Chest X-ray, PA view. Patient: 50 years old, sex M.
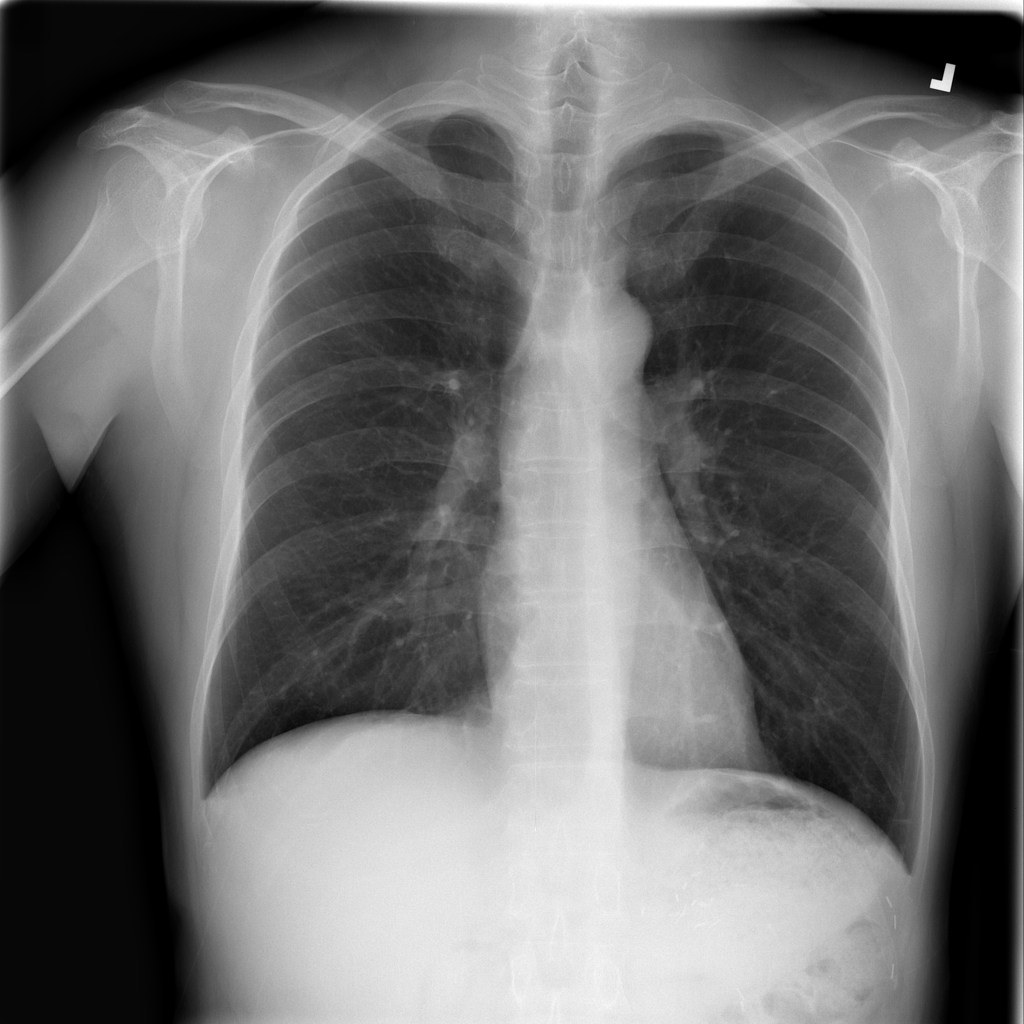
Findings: Pneumothorax